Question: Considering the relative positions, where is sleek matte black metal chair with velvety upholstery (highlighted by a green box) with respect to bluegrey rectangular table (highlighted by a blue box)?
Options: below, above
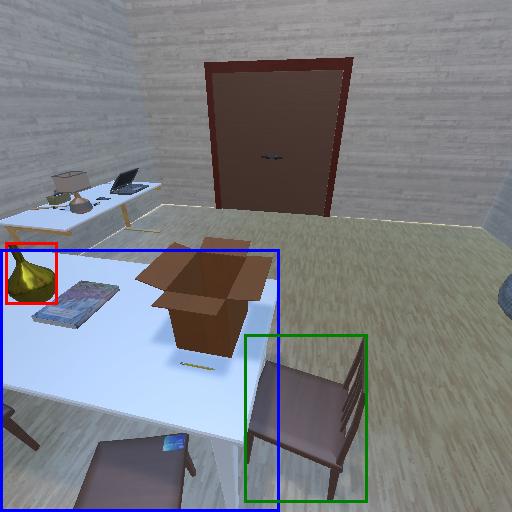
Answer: below